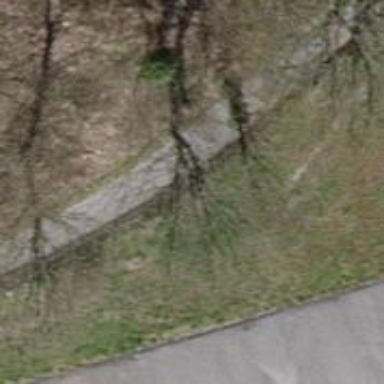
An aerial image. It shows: Set of steps with sett surface. There is also ramp available.